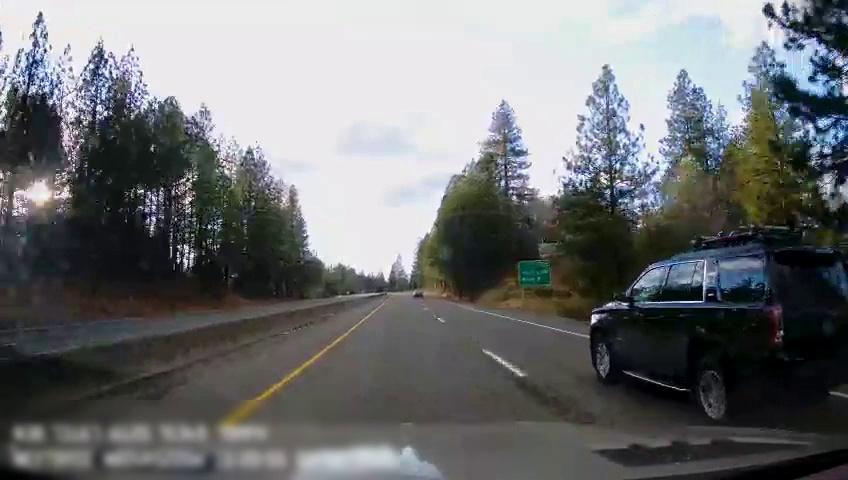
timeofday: Day
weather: Sunny
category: Drivable Space
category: Drivable Space
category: Vehicles | SUV
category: Vehicles | Car
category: Lanes | Opposite Lane
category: Lanes | Alternate Lane
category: Lanes | Current Lane
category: Lanes | Alternate Lane
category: Traffic | Signs